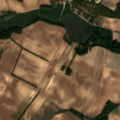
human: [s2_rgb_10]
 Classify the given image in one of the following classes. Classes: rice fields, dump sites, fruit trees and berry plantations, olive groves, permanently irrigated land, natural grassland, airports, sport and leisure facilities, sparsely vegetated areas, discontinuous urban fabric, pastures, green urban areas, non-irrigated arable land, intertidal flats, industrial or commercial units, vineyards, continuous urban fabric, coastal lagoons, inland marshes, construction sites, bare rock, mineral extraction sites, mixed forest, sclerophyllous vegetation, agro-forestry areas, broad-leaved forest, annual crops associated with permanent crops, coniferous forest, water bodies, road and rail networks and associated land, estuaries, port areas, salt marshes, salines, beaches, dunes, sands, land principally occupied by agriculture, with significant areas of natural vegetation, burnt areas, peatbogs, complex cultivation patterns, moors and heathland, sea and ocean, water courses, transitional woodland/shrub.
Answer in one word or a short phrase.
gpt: discontinuous urban fabric, non-irrigated arable land, land principally occupied by agriculture, with significant areas of natural vegetation, water bodies